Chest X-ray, AP view. Patient: 58 years old, sex M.
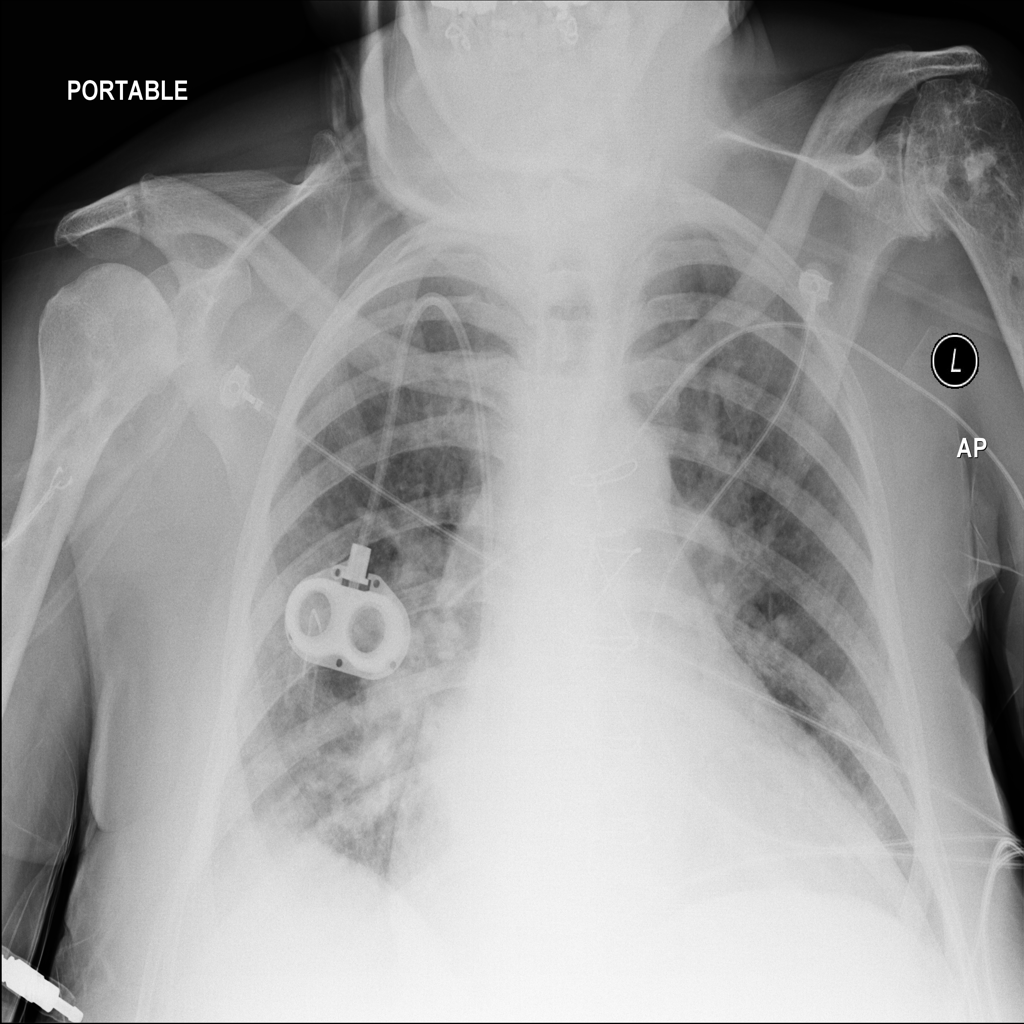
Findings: Cardiomegaly